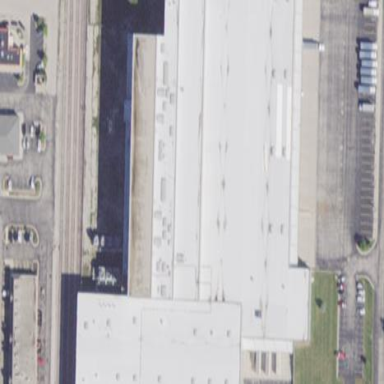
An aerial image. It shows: Industrial building.